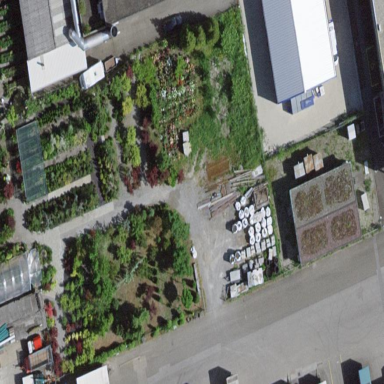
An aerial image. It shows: Plant nursery.